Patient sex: M
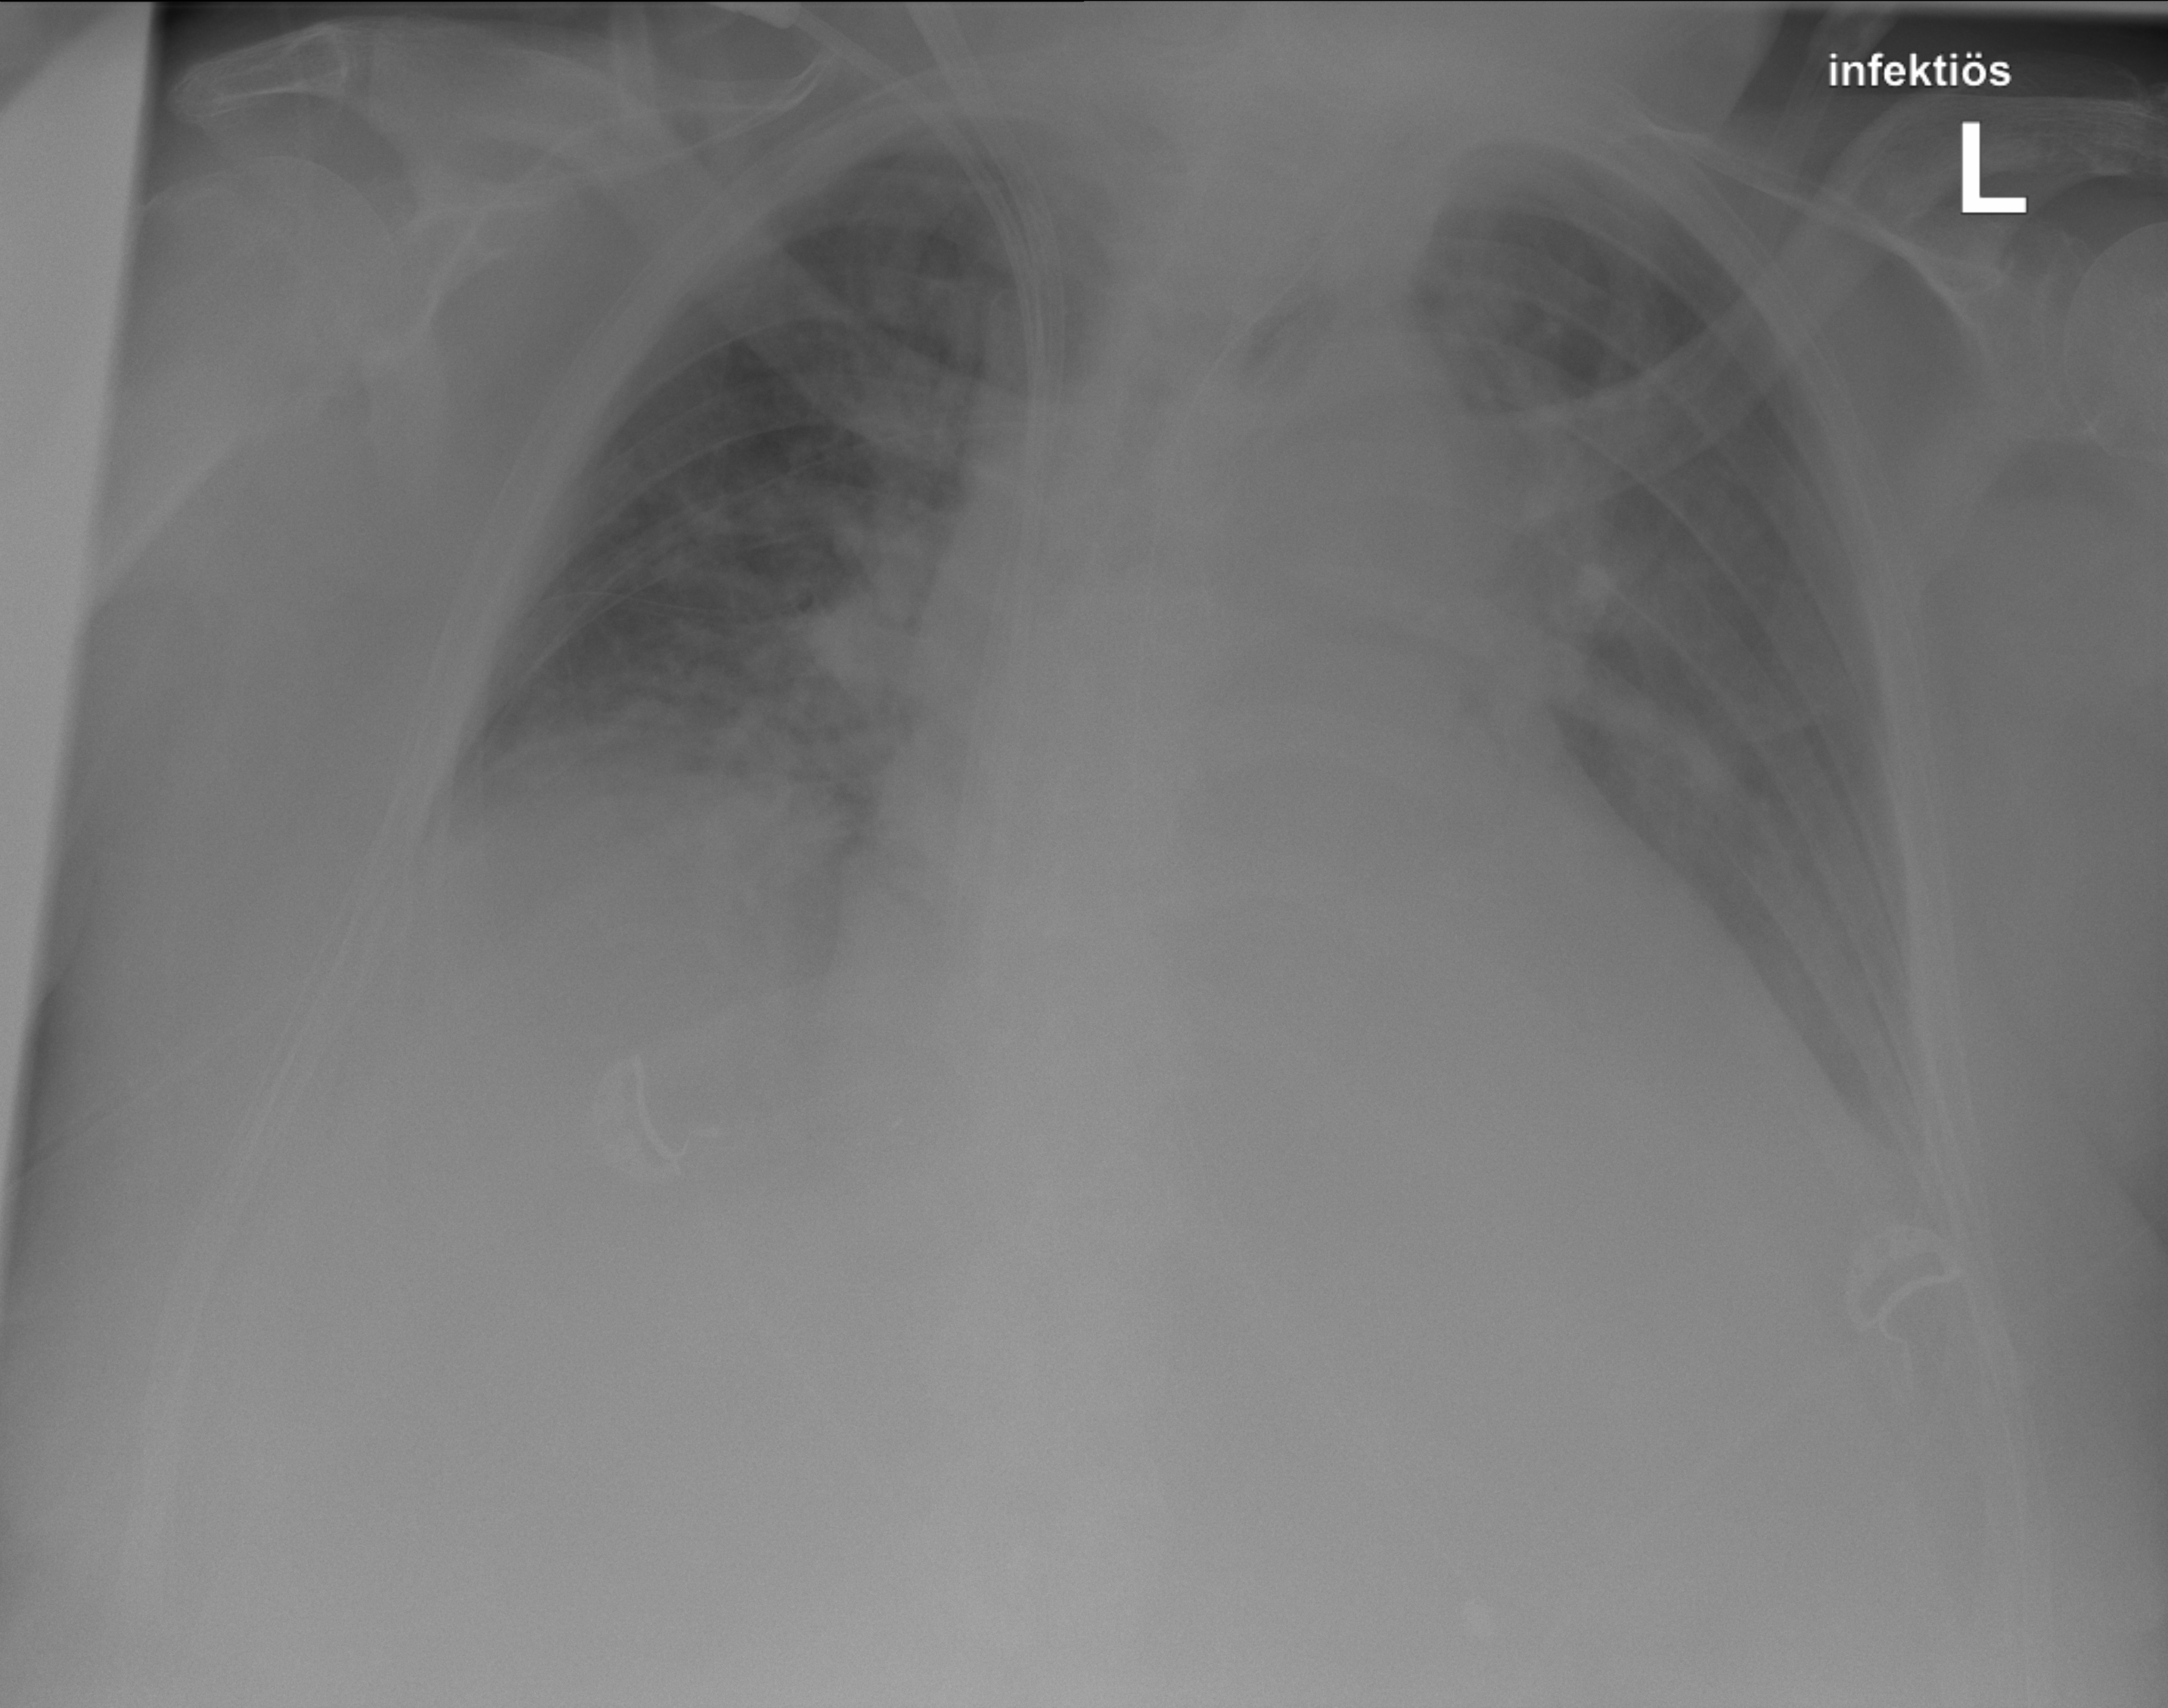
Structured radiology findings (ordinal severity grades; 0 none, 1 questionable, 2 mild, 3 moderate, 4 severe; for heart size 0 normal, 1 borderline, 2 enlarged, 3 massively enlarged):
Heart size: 3
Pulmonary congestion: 3
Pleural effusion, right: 2
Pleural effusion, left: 2
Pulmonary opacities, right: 2
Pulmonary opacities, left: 1
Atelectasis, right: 3
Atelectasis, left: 2